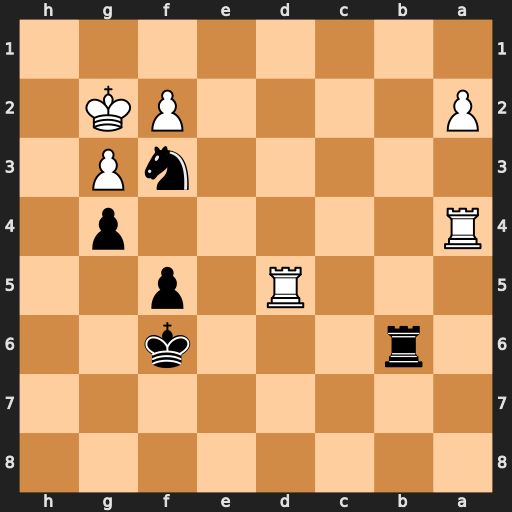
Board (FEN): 8/8/1r3k2/3R1p2/R5p1/5nP1/P4PK1/8
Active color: b
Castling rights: -
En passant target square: -
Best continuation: Rb1 Rxf5+ Kxf5 Rf4+ Kg5 Rxf3 gxf3+